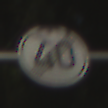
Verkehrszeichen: EndeGeschwindigkeit40
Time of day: MorningAfternoon
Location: Outdoor (Nature)
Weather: Clear
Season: NotSpecified
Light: Natural